Field crop: maize
Growth stage: 1
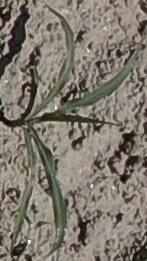
Species: sorghum